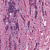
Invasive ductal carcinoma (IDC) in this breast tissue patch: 1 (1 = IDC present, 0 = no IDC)